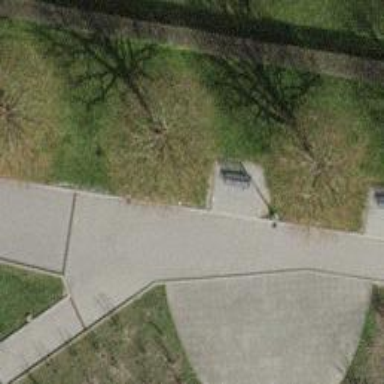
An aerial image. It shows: Bench.